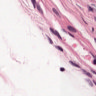
Metastatic tissue present: no